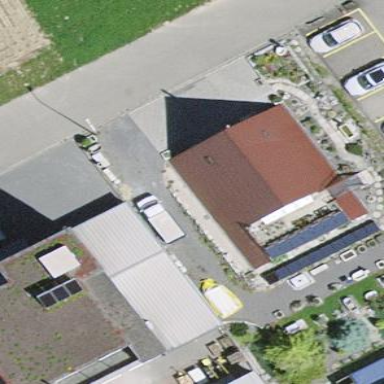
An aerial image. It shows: Gabled roof house.